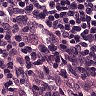
Metastatic tissue present: no